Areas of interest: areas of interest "Hotel"
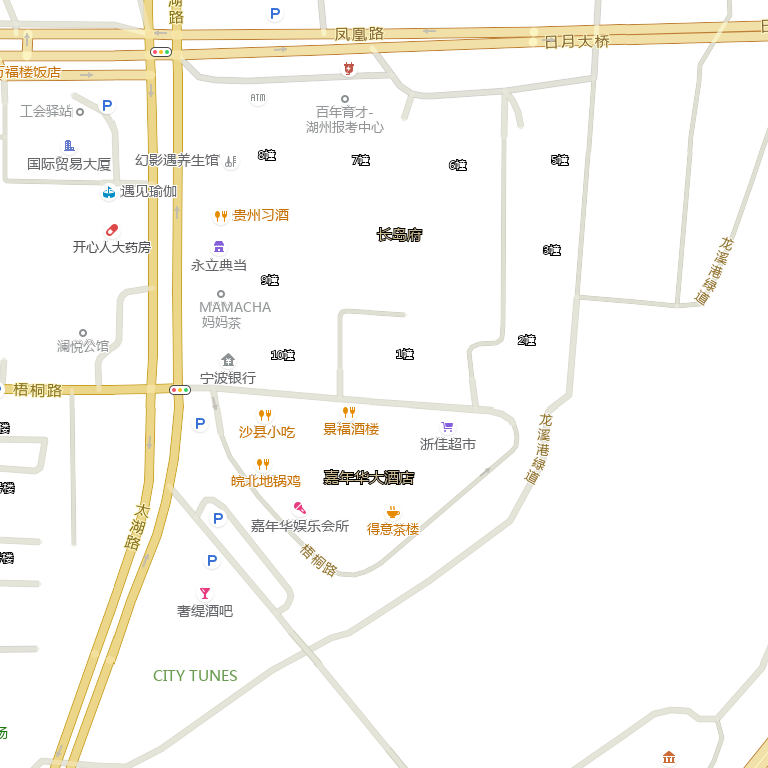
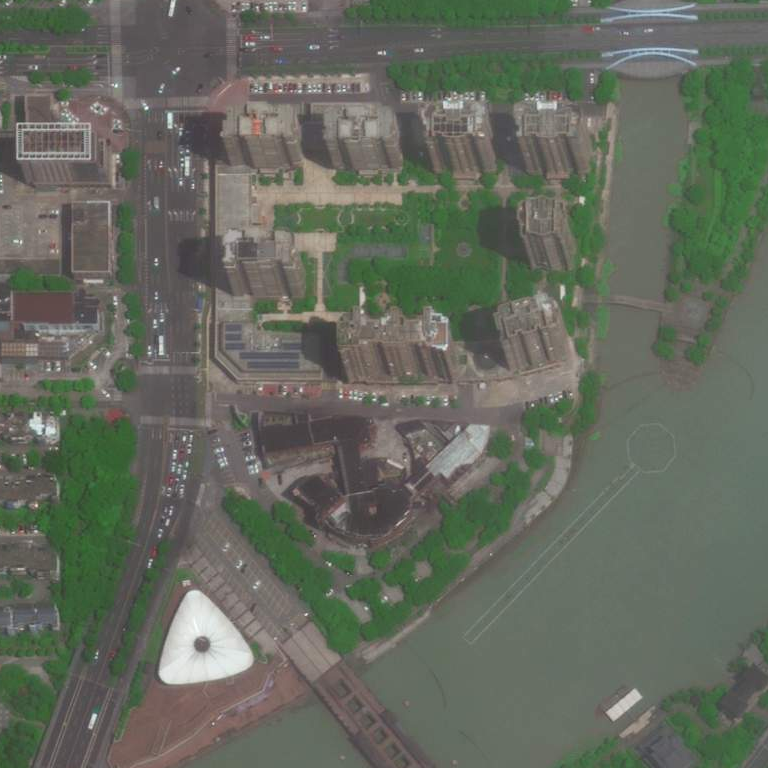